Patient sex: F
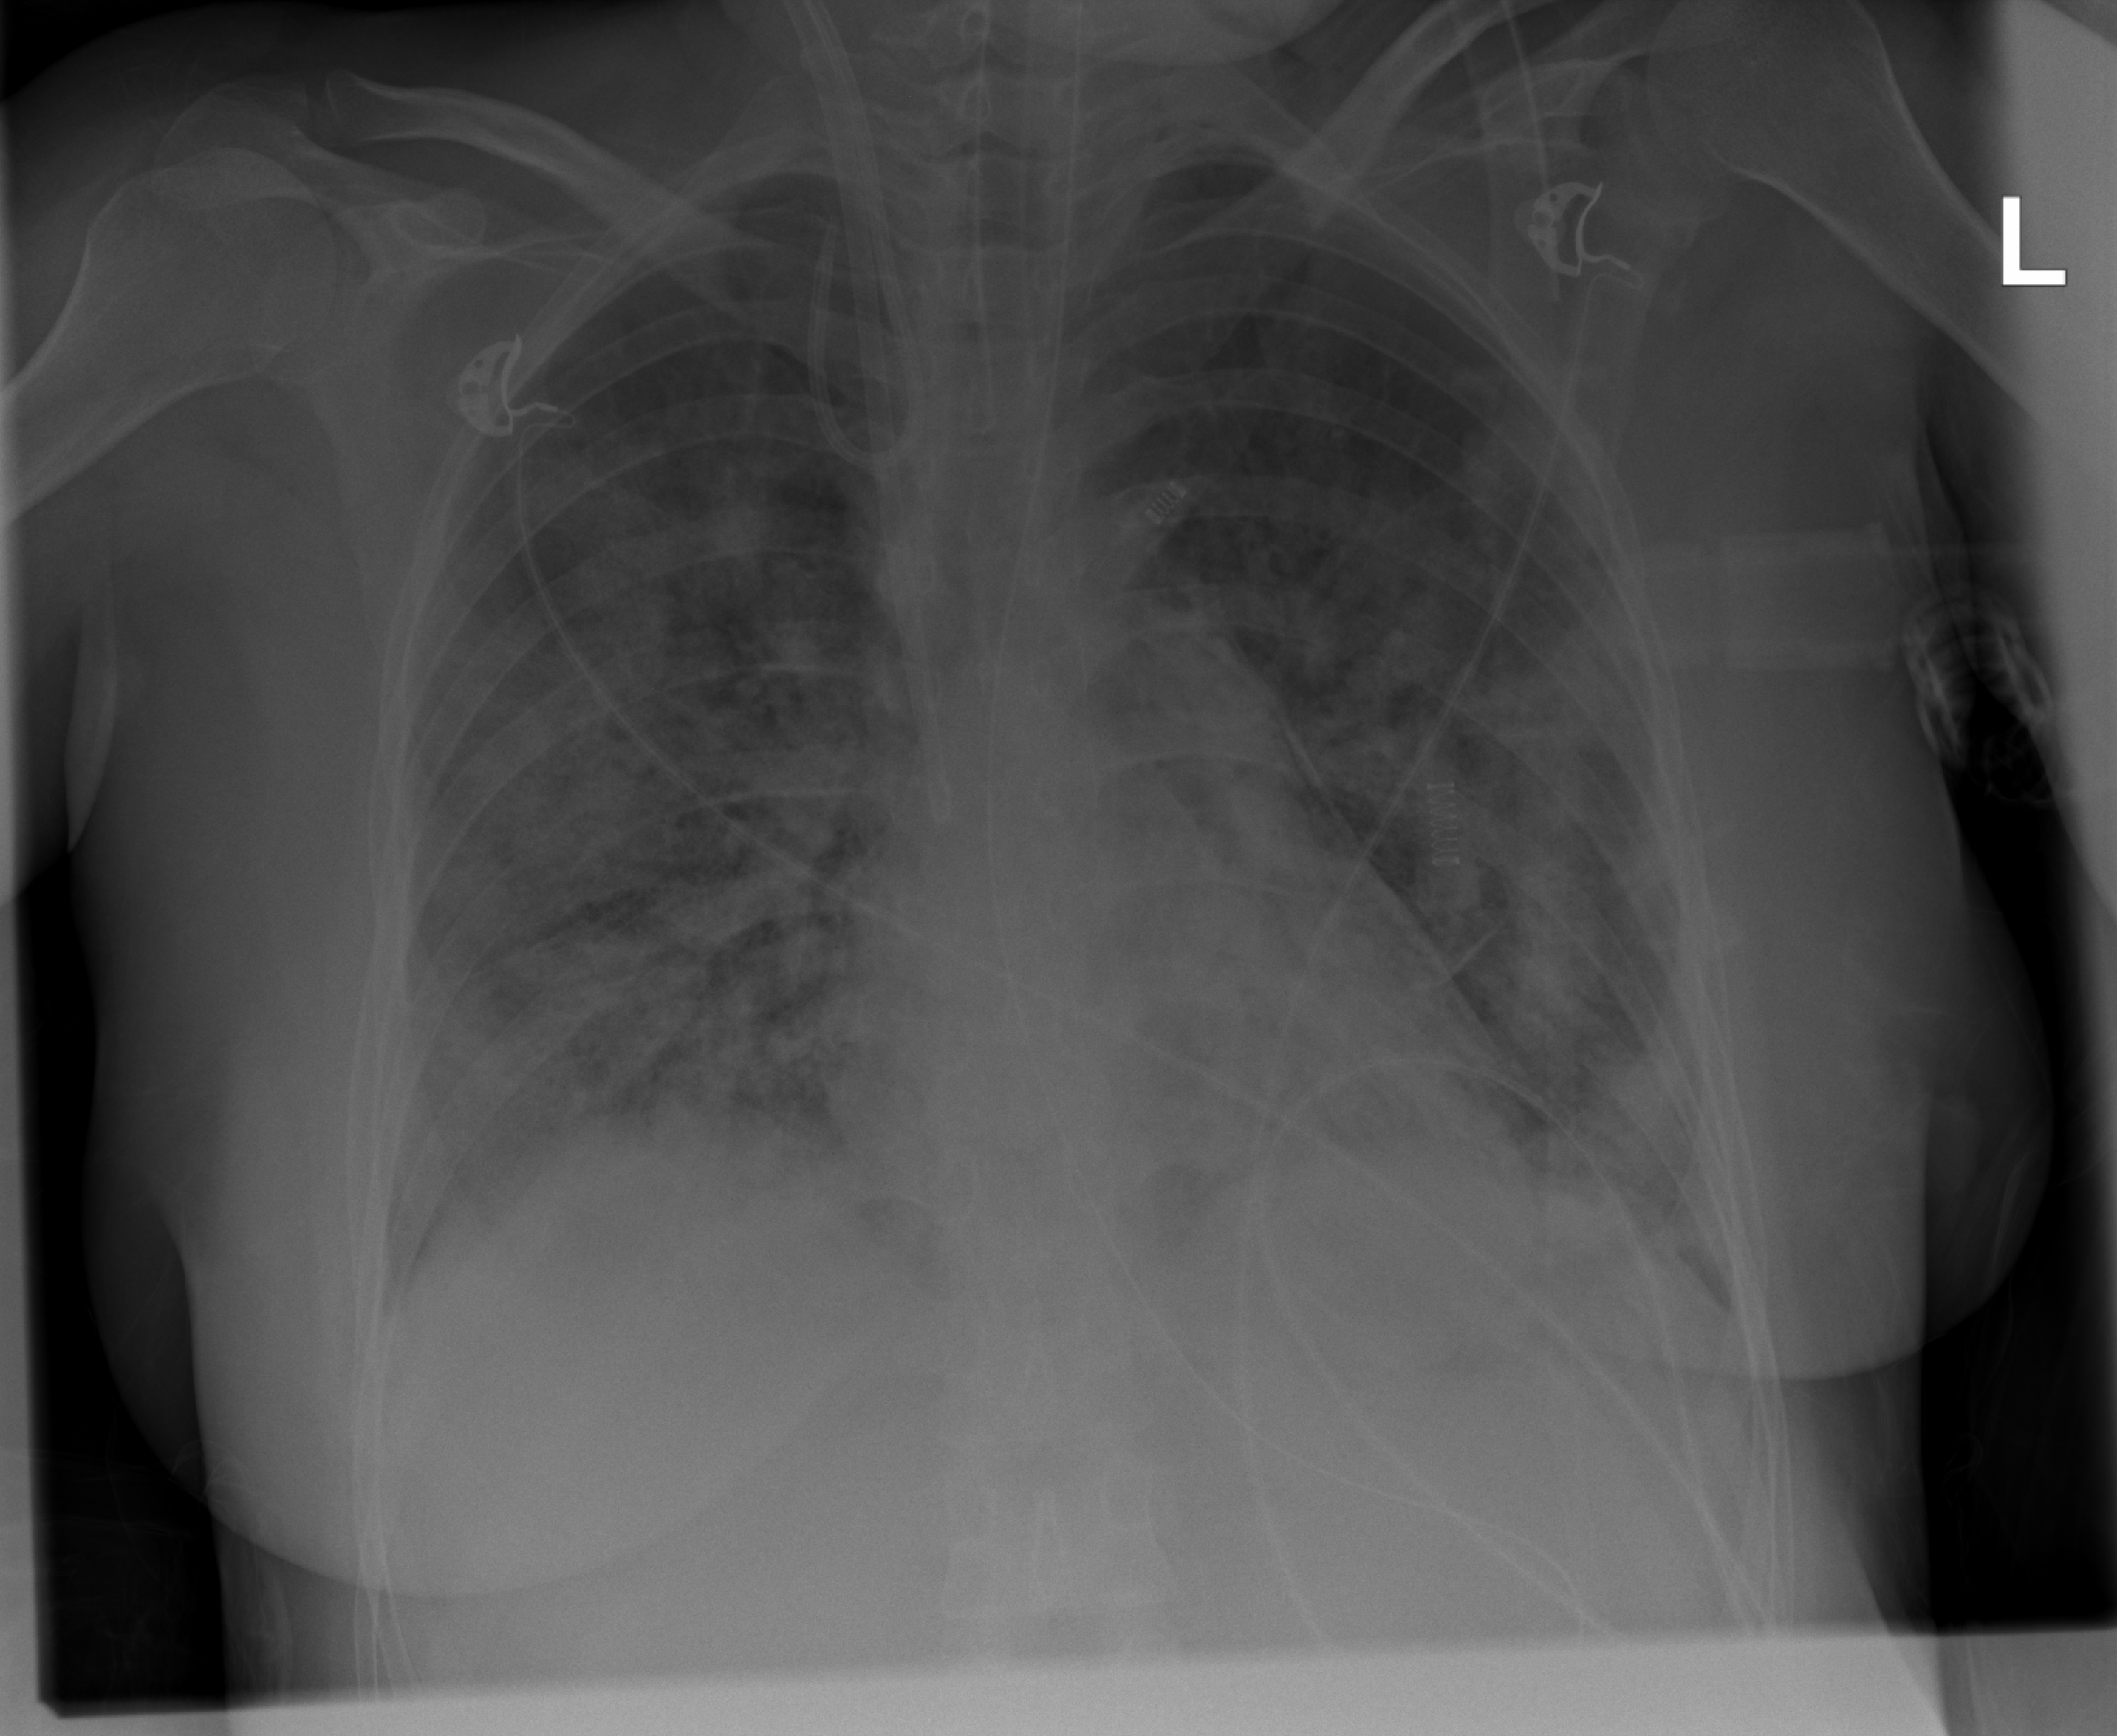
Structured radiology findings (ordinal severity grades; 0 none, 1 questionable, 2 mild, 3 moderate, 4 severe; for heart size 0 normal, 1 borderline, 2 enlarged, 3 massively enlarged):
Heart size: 0
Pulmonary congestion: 0
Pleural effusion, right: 1
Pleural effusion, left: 0
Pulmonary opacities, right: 3
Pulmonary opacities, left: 3
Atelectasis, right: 2
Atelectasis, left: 0